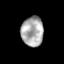
Tissue: prostate
Cell type: T cells
Senescence score: 0.3463
Nuclear area (px): 643
Mean DAPI intensity: 171.482